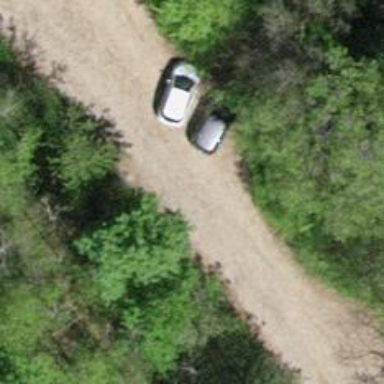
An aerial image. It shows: Dirt track road with grade2 tracktype.